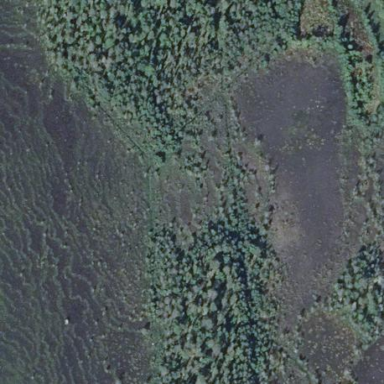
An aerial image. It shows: String bog wetland in natural setting.